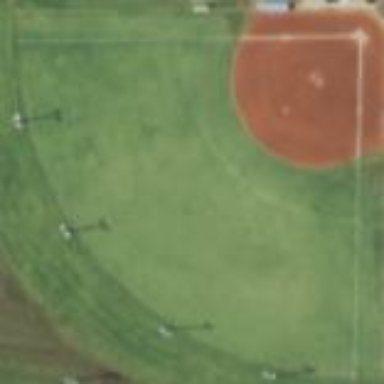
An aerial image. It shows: Baseball pitch for leisure land activities.